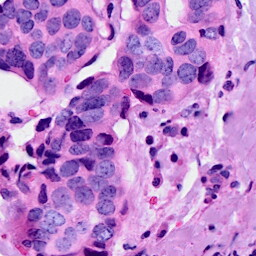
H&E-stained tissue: Breast